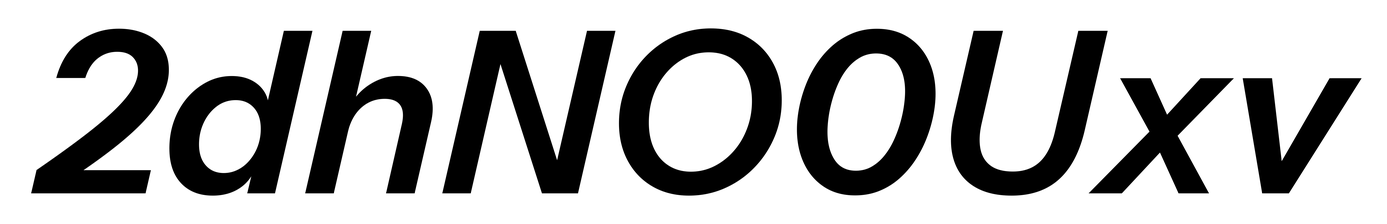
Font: InstrumentSans-Italic_SemiBold_Italic